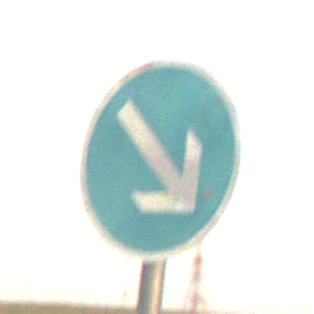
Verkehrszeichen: VorgeschriebeneVorbeifahrtRechts
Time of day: SunriseSunset
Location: Outdoor (Nature)
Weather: PartlyCloudy
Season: NotSpecified
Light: Natural